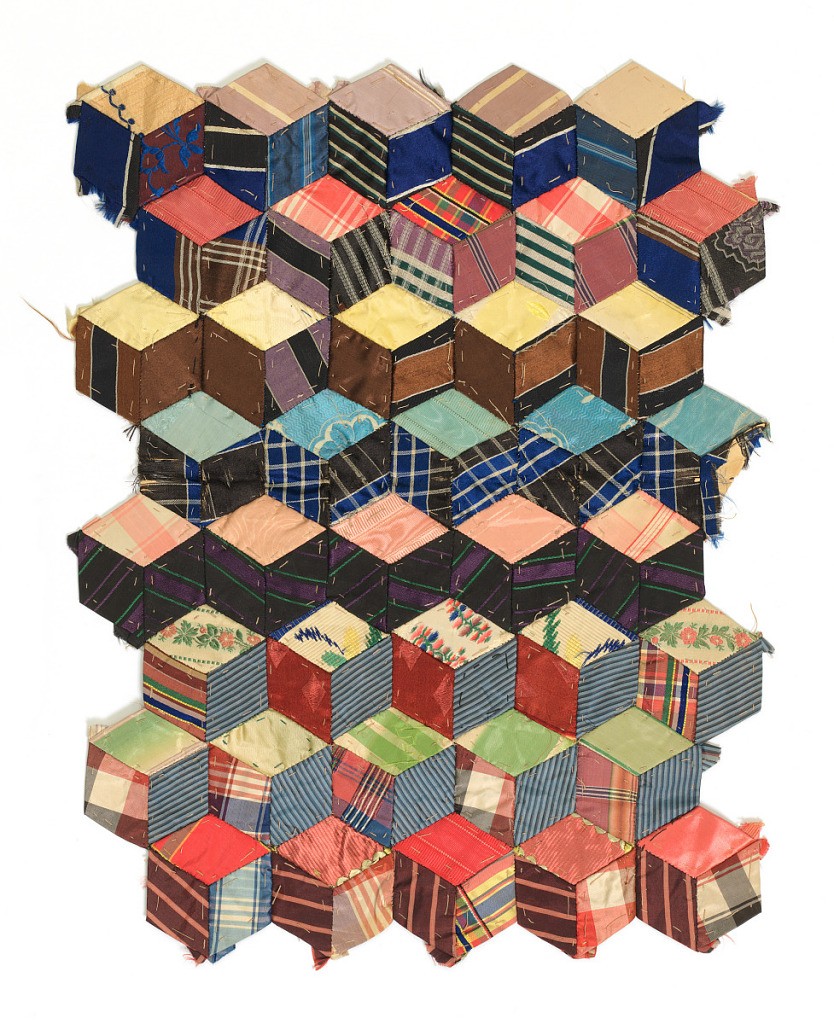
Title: Tumbling Blocks
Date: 1870–79
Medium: silk Technique: pieced and sewn patchwork of woven fabrics Label: Pieced and sewn of woven silk fabrics
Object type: Patchwork fragment
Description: Fragment of a quilt top in "Tumbling Blocks" pattern, made from small diamond shapes stitched together to create the illusion of cubes. The woven pieces are in silk stripes, plaids and a few small floral patterns.